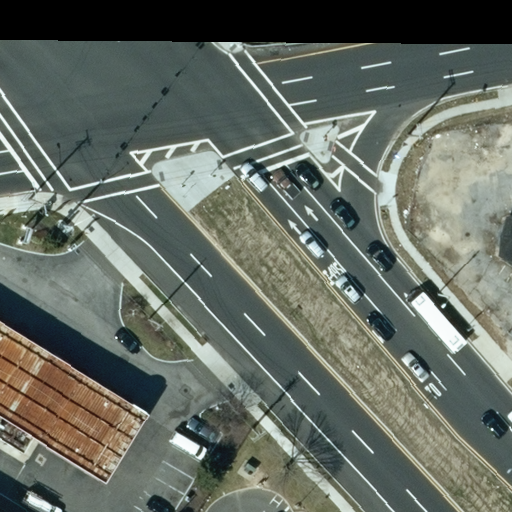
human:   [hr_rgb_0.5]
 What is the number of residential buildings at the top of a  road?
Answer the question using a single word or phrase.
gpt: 0

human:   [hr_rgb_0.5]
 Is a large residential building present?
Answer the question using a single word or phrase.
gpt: no

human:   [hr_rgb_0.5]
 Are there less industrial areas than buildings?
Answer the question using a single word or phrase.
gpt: yes

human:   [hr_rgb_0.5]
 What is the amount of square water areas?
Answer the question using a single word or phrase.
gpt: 0

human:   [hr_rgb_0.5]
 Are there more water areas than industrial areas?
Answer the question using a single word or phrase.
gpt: no

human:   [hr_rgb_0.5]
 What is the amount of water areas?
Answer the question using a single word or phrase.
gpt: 0

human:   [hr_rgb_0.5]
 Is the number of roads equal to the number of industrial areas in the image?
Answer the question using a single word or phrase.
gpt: no

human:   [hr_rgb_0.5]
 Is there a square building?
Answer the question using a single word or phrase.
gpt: no

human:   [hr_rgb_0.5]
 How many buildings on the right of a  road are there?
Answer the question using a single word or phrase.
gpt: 1

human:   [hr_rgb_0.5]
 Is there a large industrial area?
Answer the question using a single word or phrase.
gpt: yes

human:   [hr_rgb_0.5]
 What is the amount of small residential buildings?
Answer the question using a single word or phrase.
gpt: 0

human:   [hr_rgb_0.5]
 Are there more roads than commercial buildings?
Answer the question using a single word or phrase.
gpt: yes

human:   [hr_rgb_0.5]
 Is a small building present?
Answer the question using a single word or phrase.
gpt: yes

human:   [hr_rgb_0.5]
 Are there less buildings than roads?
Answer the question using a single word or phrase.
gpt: yes

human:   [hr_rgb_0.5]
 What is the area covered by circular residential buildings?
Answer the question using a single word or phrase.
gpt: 0m2

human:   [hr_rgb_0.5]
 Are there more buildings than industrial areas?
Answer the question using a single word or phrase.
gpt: yes

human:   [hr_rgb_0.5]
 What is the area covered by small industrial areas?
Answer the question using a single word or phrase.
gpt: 0m2

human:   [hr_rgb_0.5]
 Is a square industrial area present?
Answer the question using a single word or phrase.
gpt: no

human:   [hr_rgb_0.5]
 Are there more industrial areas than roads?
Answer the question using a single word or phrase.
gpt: no

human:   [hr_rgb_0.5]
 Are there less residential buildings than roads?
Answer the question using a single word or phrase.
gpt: yes

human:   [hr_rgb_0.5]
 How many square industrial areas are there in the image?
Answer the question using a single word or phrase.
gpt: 0

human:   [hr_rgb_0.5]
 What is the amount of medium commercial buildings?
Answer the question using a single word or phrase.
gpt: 1

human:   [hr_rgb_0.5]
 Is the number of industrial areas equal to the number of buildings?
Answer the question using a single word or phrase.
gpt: no

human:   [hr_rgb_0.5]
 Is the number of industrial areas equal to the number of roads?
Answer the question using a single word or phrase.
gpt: no

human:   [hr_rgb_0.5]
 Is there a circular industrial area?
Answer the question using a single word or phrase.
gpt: no

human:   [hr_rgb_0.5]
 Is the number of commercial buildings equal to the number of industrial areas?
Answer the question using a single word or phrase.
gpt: no

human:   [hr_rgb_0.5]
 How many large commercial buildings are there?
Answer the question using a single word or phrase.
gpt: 0

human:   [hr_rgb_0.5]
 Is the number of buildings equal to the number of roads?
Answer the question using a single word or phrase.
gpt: no

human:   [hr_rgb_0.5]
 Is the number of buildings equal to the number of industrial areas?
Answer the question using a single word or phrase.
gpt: no

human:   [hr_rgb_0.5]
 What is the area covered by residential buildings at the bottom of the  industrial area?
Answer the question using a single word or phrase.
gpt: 0m2

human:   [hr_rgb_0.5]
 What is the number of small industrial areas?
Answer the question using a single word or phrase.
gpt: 0

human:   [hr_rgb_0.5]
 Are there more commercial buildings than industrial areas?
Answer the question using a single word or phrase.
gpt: yes

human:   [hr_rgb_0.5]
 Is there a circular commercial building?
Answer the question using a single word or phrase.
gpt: no

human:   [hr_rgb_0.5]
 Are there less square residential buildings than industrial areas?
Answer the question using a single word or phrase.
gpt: yes

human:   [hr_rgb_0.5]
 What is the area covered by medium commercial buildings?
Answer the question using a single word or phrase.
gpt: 457m2

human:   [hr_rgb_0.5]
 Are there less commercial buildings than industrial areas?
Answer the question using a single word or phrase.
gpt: no

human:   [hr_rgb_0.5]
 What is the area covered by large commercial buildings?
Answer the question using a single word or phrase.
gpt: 0m2